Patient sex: M
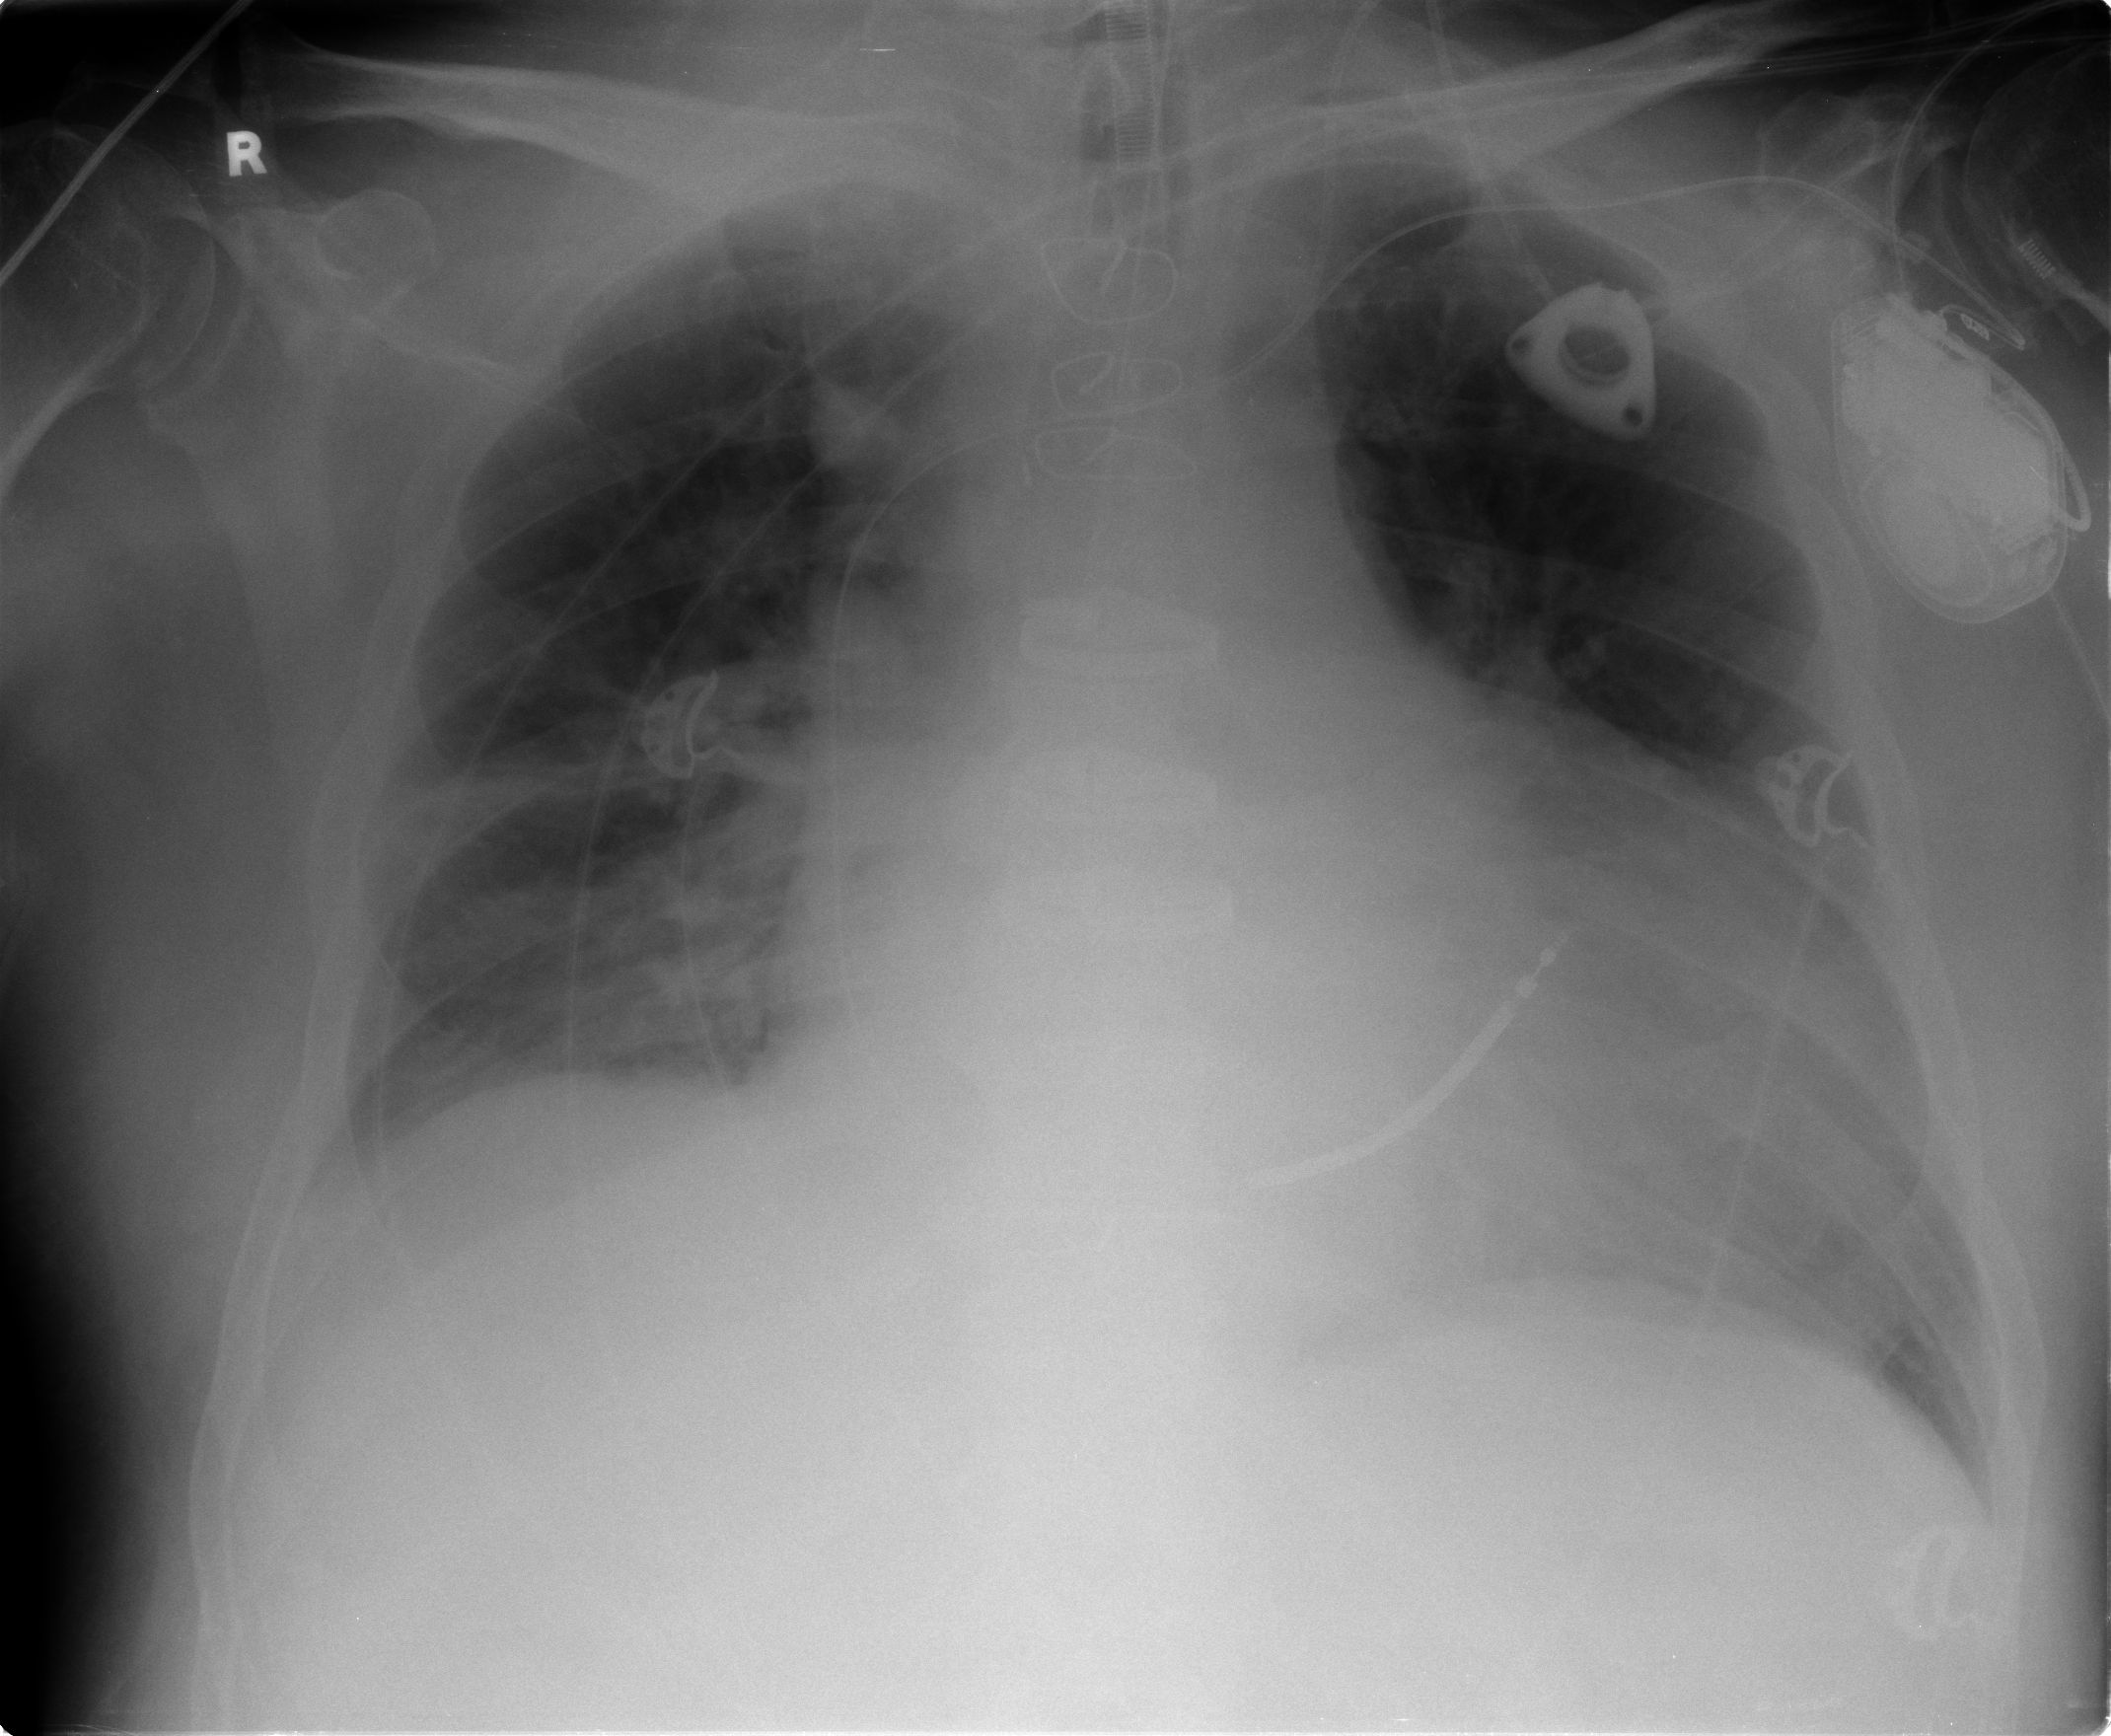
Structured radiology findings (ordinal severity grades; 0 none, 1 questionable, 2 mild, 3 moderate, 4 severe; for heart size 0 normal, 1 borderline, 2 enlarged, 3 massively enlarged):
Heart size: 3
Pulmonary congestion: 2
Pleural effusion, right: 2
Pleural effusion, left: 1
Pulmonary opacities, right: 2
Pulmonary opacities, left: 1
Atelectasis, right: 2
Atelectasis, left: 1